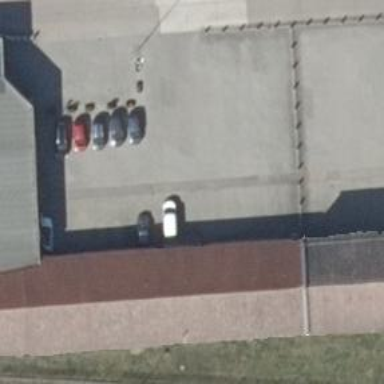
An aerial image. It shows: Building that houses fitness center.